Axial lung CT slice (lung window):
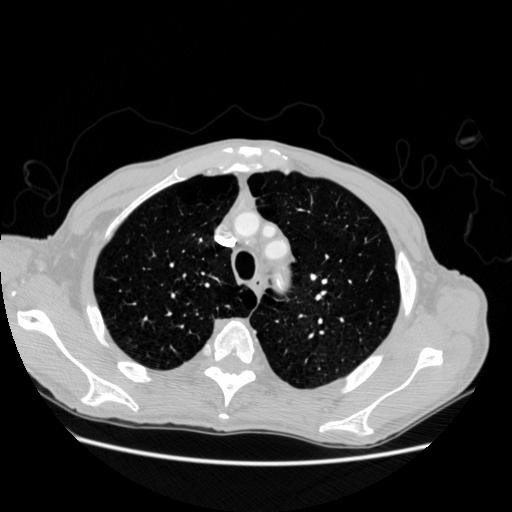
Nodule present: no